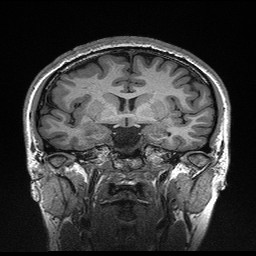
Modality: T1w
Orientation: sagittal
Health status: healthy
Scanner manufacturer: siemens
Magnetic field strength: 3 T
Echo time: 0.00298 s